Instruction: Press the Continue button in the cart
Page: cart
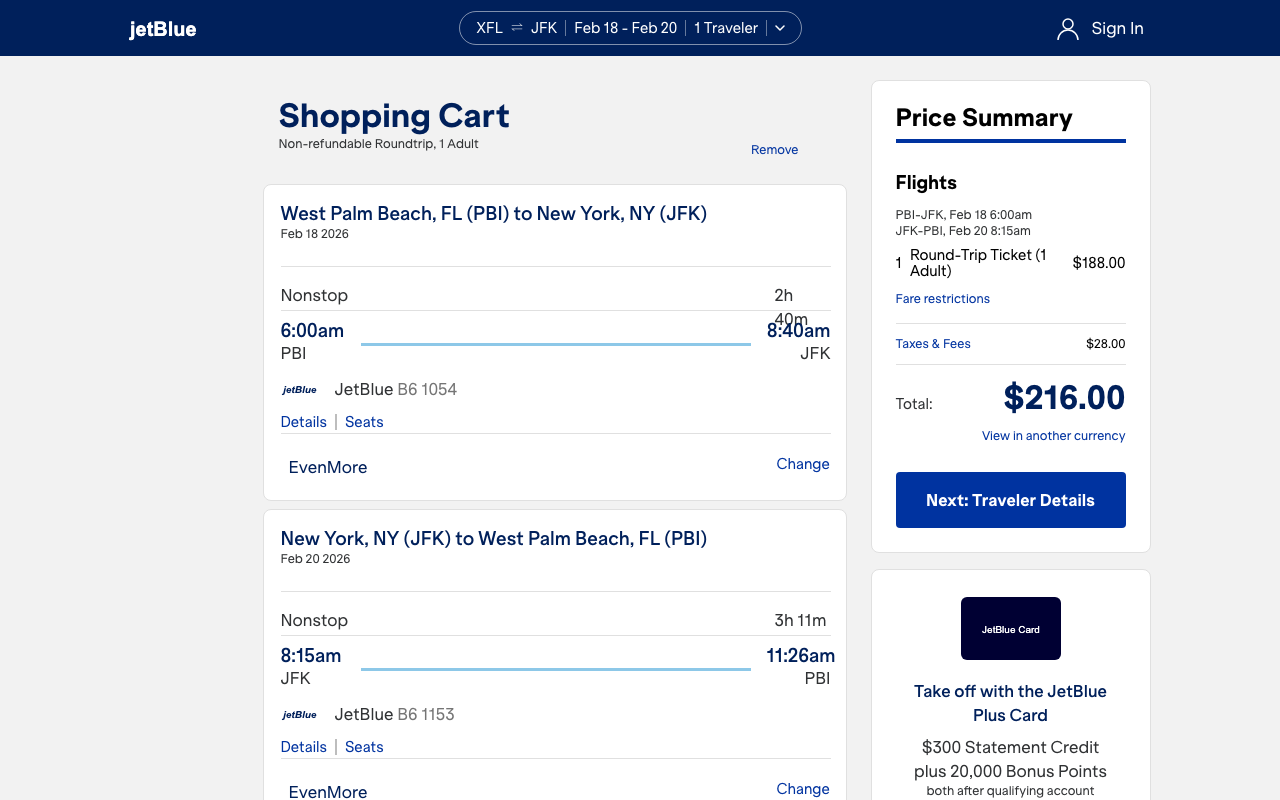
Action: click